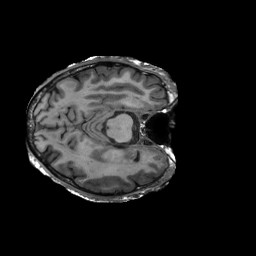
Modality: T1w
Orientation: axial
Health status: ill
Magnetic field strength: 3 T